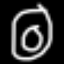
Label: donut